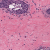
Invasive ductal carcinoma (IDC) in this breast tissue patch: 0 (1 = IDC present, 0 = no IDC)